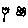
Label: flower